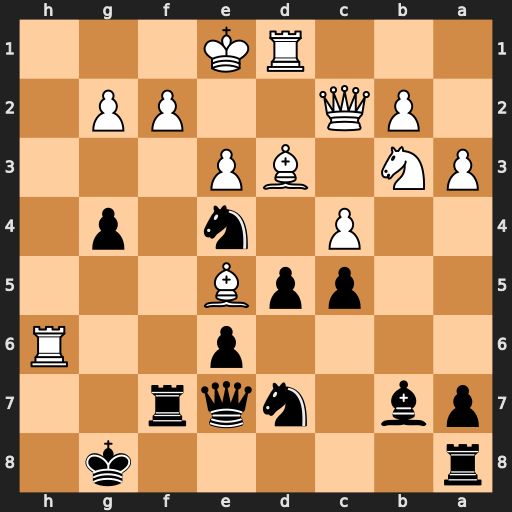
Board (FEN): r5k1/pb1nqr2/4p2R/2ppB3/2P1n1p1/PN1BP3/1PQ2PP1/3RK3
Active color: b
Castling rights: -
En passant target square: -
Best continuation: Nxe5